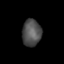
Tissue: lung
Cell type: Epithelial cells
Senescence score: 0.5888
Nuclear area (px): 500
Mean DAPI intensity: 79.184